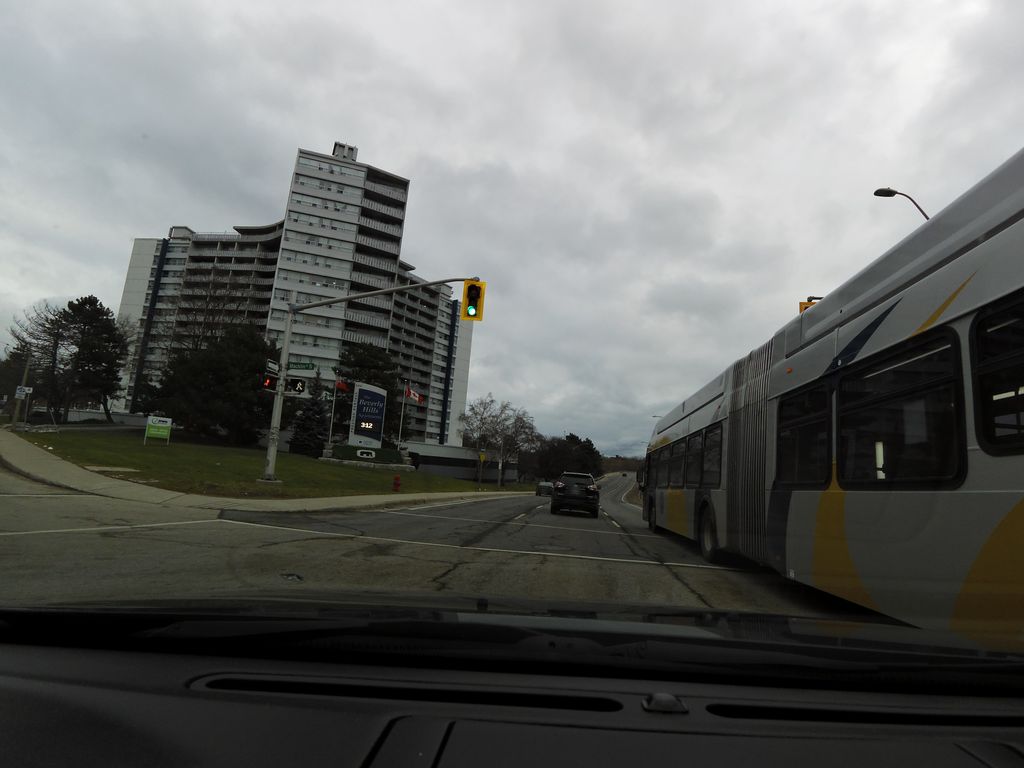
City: hamilton